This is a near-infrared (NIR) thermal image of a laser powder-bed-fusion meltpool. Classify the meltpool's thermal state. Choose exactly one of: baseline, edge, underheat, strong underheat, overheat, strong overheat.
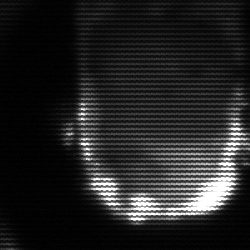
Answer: baseline